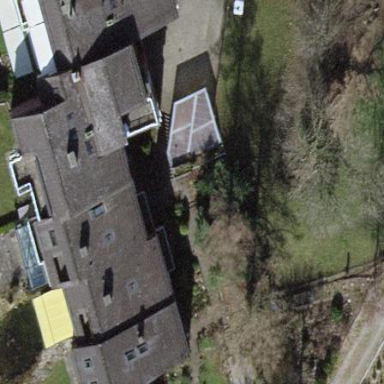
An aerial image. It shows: Building with tile roof.